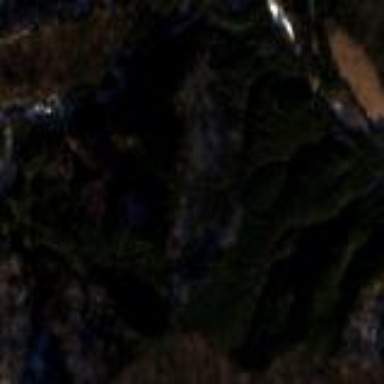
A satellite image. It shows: Coniferous forest area.